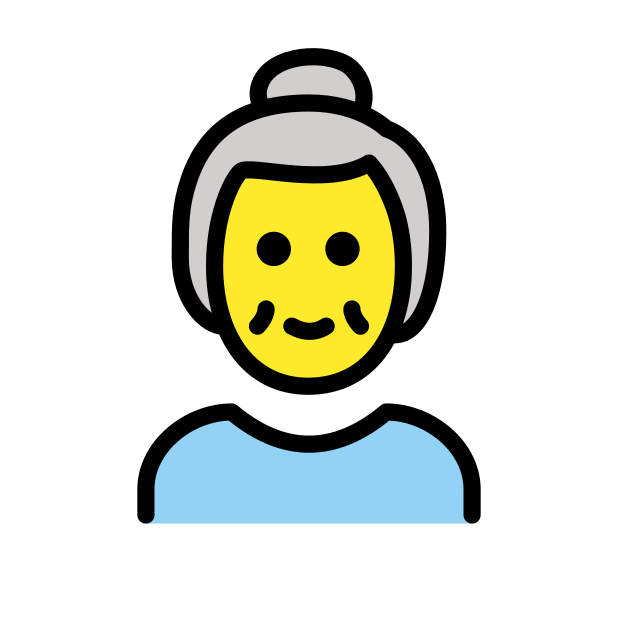
Emoji: 👵
Name: older woman
Unicode: 0x1f475